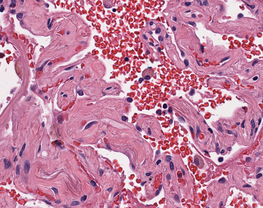
Tumor epithelial tissue: no
Tumor-associated stroma tissue: yes
Normal tissue: no